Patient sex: F
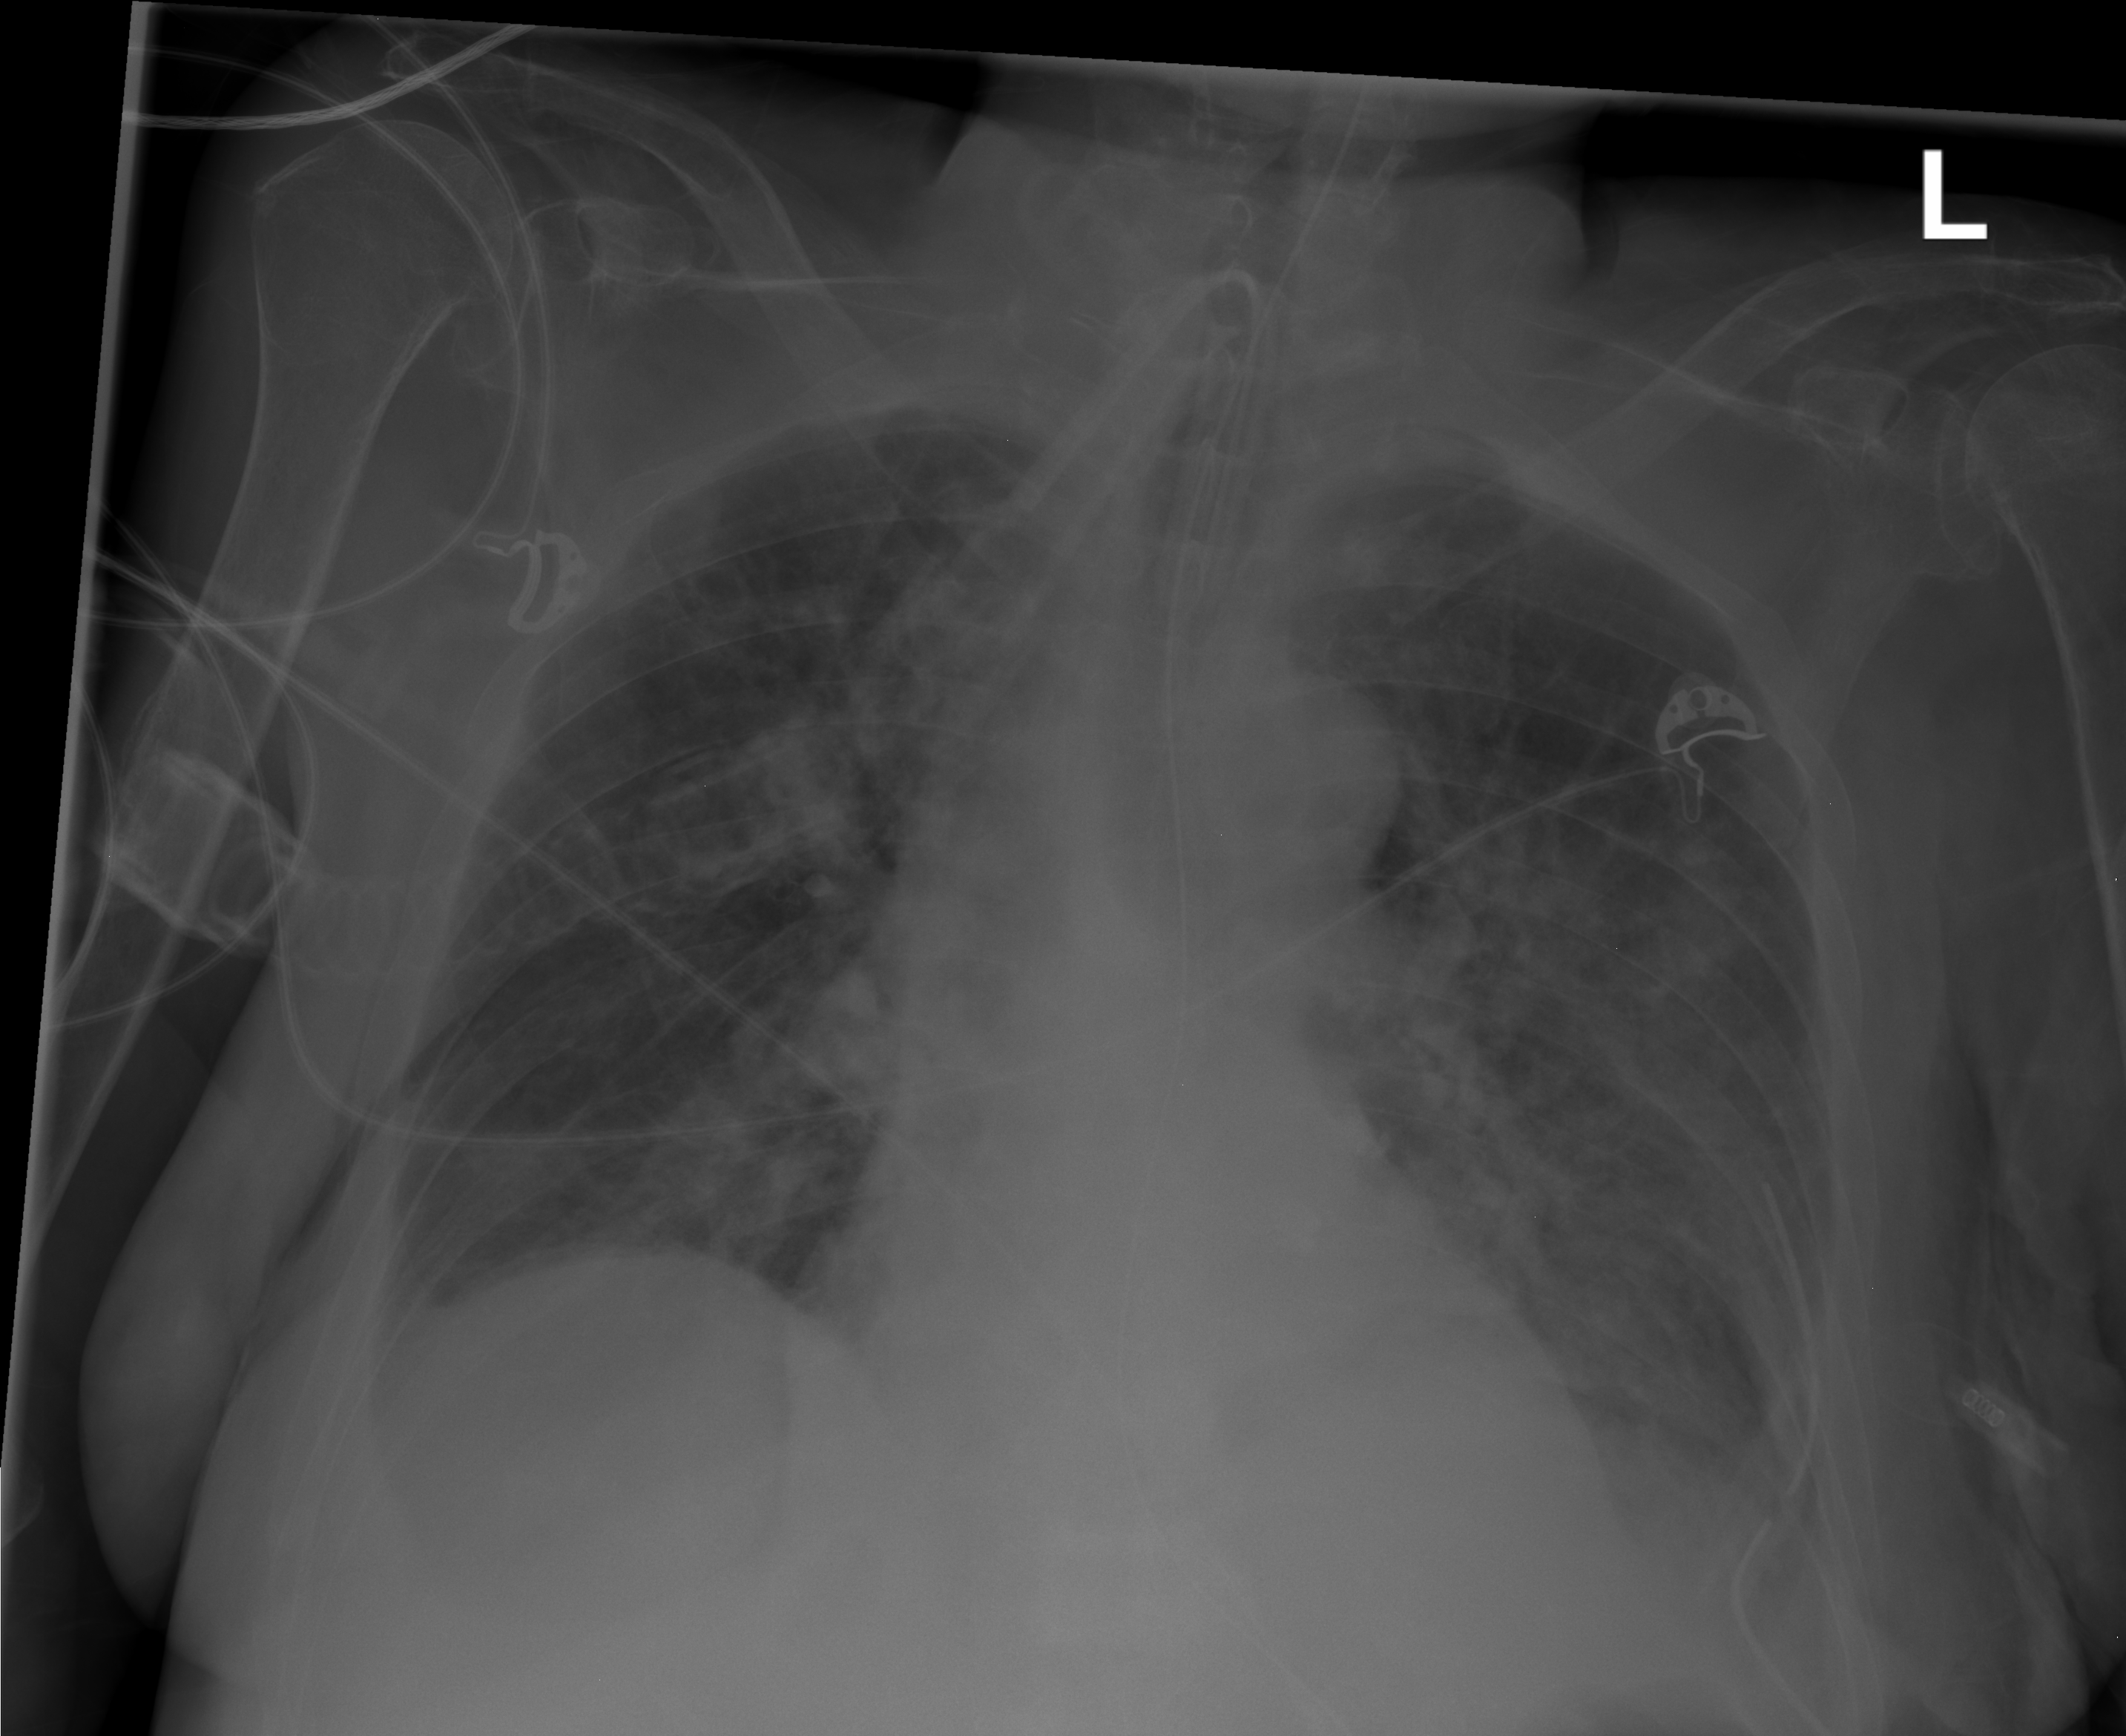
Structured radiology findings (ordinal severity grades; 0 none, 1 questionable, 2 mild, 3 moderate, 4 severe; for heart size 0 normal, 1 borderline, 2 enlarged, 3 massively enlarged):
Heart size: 1
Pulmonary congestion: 0
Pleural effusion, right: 0
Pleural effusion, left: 2
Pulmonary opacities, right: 0
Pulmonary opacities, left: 3
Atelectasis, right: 0
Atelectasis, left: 0